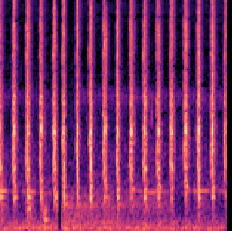
Sound class: Clock tick